Field crop: maize
Growth stage: 2
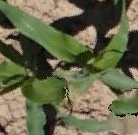
Species: maize